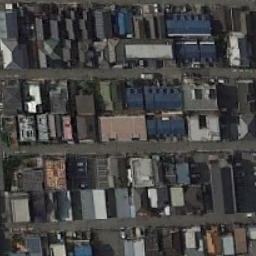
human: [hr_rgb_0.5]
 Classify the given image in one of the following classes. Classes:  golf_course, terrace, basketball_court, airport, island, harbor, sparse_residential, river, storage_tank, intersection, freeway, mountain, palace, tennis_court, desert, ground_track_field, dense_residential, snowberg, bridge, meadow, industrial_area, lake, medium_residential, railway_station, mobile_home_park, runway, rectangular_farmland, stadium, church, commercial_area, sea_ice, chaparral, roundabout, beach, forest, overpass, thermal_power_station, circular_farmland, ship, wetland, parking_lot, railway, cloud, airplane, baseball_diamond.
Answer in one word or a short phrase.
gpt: dense_residential